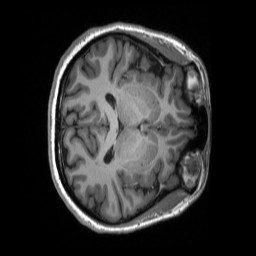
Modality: T1w
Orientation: axial
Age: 19
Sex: female
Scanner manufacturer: siemens
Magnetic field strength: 3 T
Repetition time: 2.3 s
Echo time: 0.00298 s